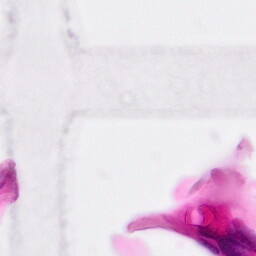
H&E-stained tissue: Pancreatic